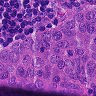
Metastatic tissue present: yes